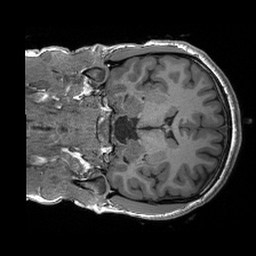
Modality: T1w
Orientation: coronal
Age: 20
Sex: female
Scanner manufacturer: siemens
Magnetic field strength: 3 T
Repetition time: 2.4 s
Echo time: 0.00191 s